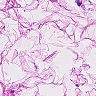
Metastatic tissue present: no